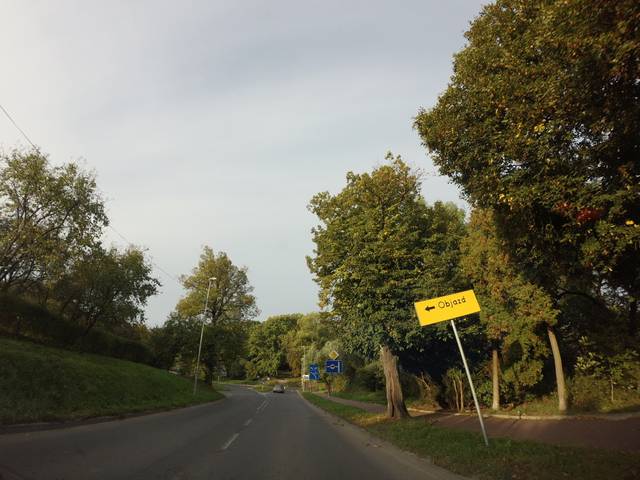
Region: Germany
Coordinates: 53.471, 14.543